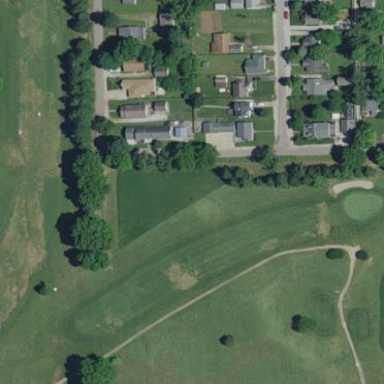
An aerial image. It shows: Golf fairway in the image.